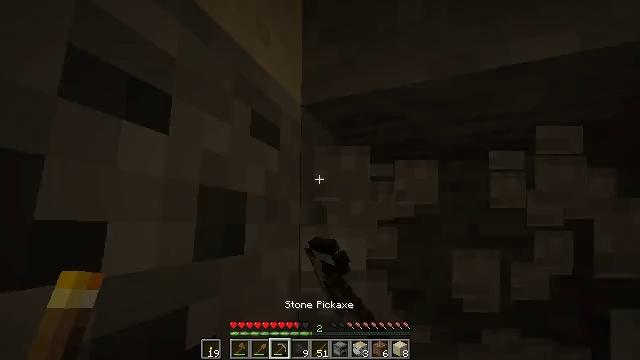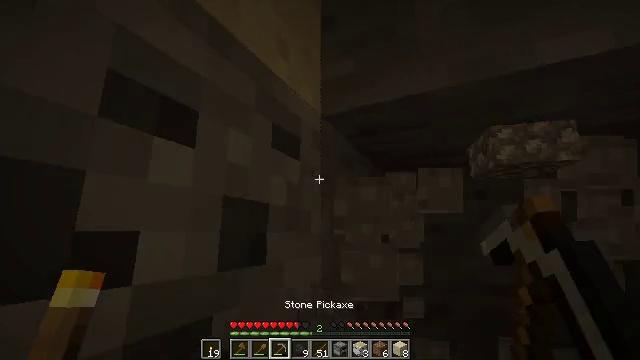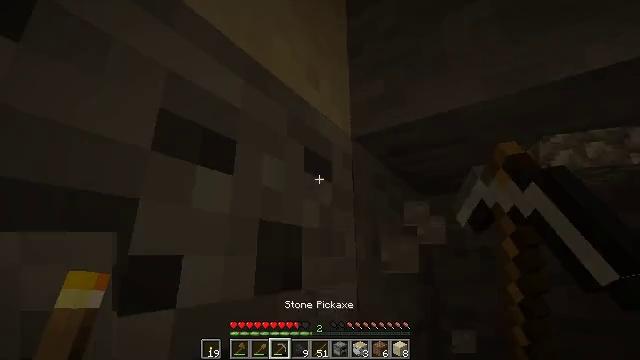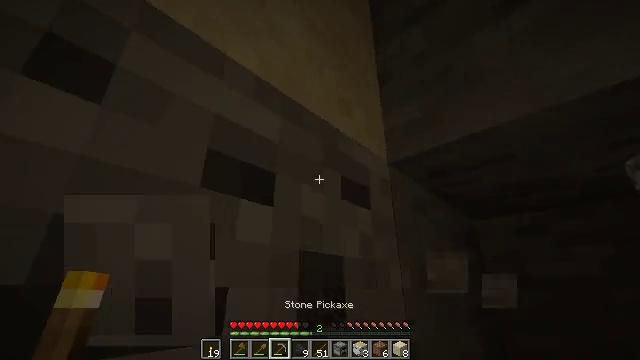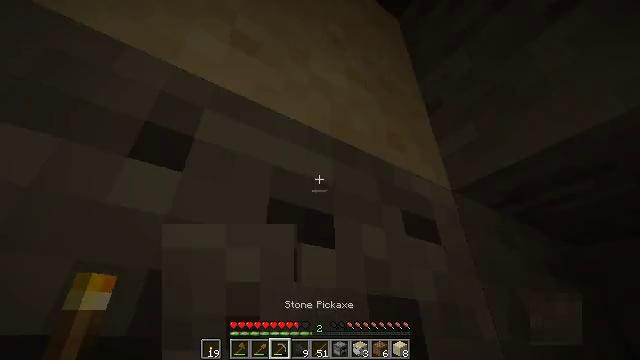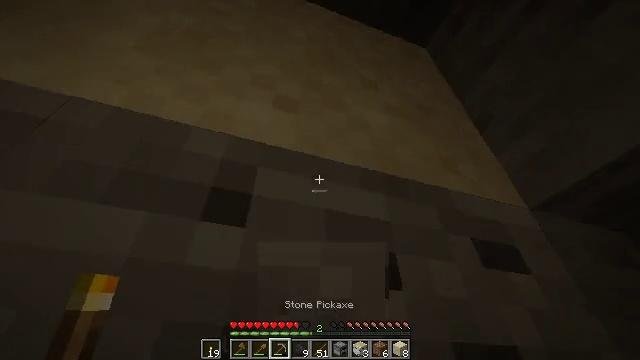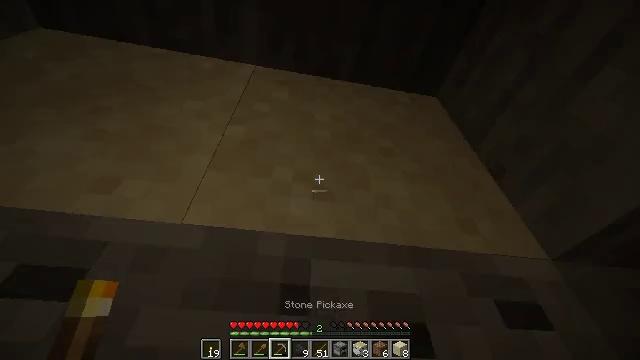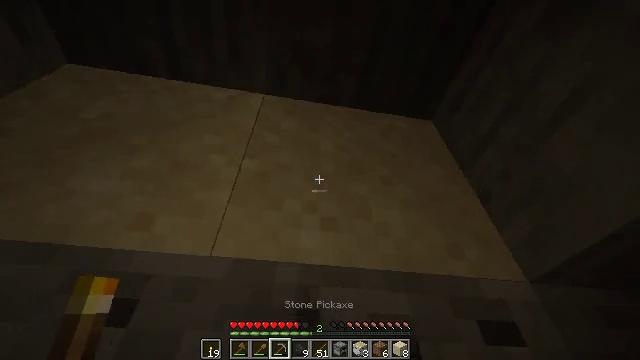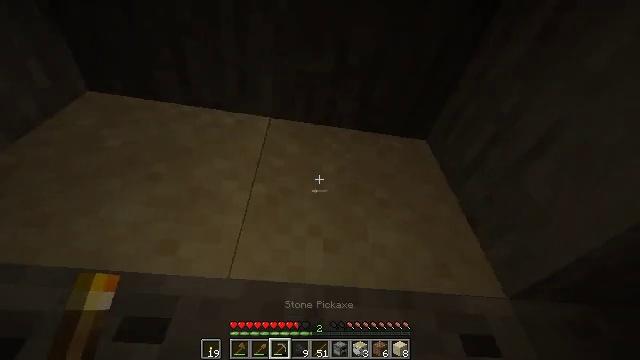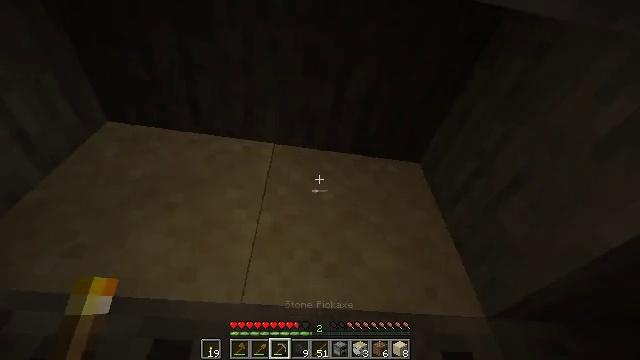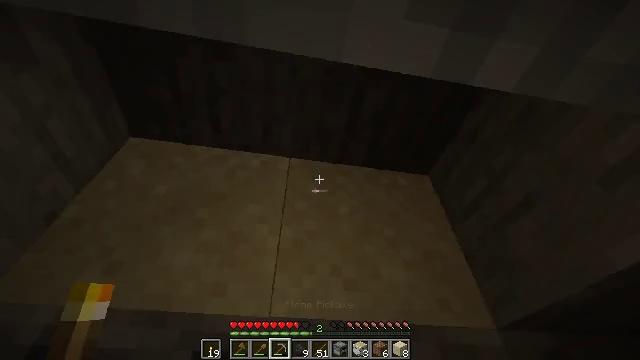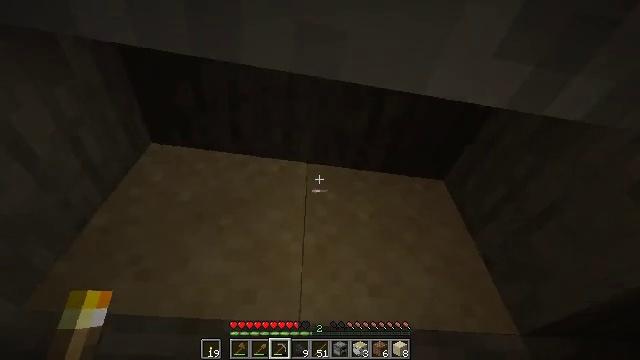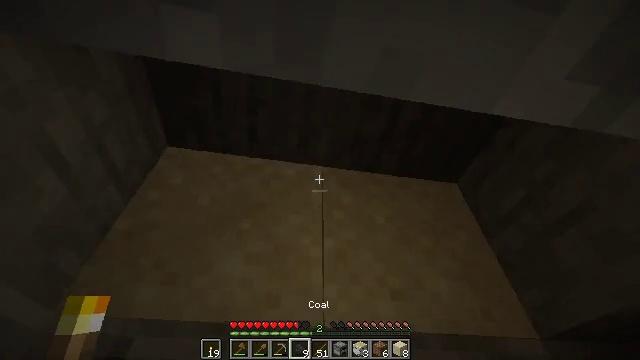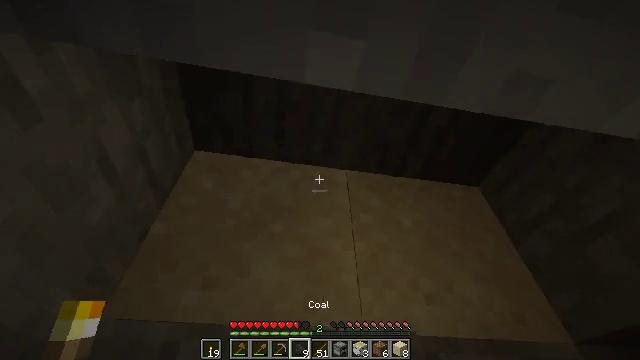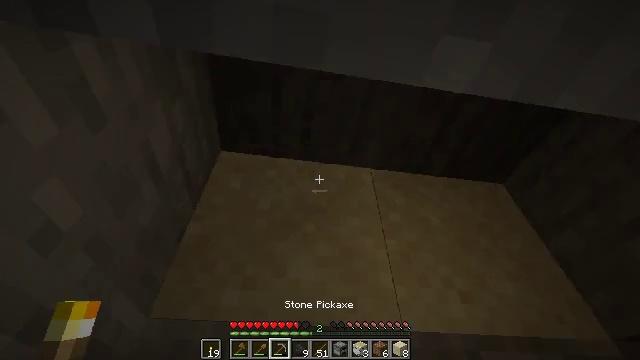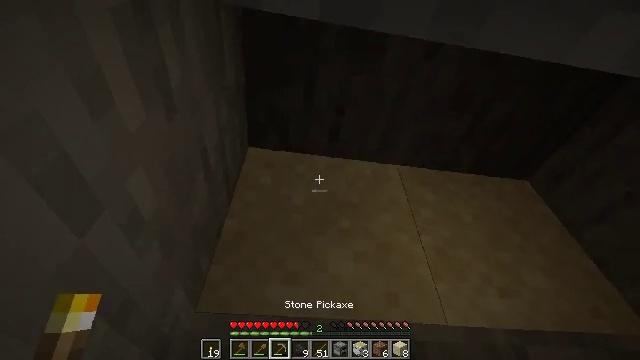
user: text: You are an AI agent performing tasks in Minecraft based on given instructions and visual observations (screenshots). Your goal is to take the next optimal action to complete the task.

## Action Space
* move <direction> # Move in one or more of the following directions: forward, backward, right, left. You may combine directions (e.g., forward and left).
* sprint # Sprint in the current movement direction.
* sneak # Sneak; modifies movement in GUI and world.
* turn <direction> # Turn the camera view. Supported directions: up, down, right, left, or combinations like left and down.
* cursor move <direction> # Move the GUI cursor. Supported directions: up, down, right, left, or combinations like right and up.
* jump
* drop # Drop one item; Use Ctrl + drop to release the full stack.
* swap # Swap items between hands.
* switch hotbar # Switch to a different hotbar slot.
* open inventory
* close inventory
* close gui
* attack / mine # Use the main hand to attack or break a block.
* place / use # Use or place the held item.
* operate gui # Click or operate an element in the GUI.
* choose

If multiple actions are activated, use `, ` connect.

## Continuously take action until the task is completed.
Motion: motion action
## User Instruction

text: Dig up some sand.
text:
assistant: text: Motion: turn left and up, attack / mine
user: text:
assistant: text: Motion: turn left and up, attack / mine
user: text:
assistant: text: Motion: turn left and up, attack / mine
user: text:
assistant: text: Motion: turn left and up
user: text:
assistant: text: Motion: move back, turn left and up
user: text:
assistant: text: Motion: move back, turn left and up
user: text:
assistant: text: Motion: move back
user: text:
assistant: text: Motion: move back
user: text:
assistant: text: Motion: no_op
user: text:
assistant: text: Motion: move left
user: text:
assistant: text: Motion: move left
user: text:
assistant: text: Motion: move left
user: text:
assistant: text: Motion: move left
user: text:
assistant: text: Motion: move left, turn left
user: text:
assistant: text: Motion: no_op
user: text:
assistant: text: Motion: no_op
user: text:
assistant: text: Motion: no_op
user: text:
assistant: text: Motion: turn left and down
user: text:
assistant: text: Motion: turn left and down
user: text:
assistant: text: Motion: turn down
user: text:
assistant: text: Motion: no_op
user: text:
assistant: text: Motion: no_op
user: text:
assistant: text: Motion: attack / mine
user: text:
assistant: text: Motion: attack / mine
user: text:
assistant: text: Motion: attack / mine
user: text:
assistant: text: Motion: attack / mine
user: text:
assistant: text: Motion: attack / mine
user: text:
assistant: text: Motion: attack / mine
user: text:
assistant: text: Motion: attack / mine
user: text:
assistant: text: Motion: attack / mine